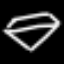
Label: diamond